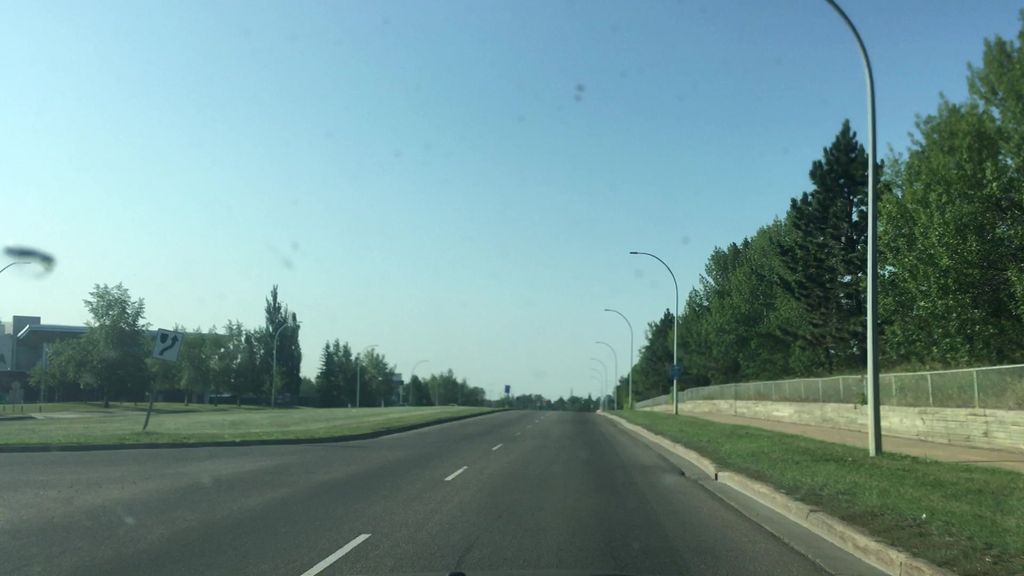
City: edmonton